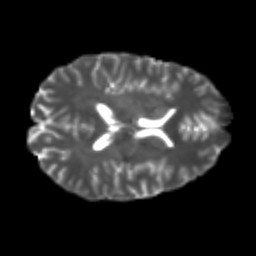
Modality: T2w
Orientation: axial
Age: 24
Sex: male
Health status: healthy
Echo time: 0.074 s